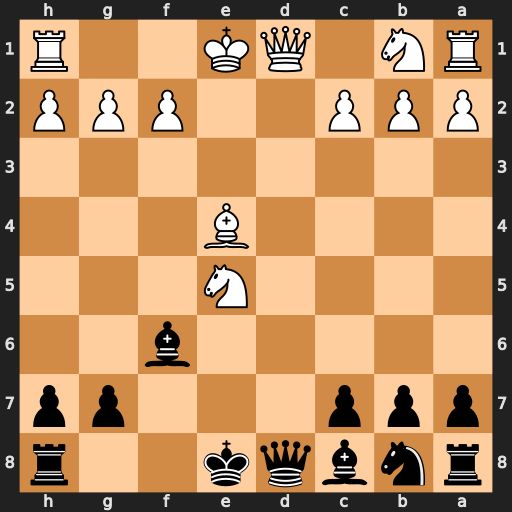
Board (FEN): rnbqk2r/ppp3pp/5b2/4N3/4B3/8/PPP2PPP/RN1QK2R
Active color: b
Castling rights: KQkq
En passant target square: -
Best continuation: Qxd1+ Kxd1 Bxe5